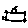
Label: hexagon